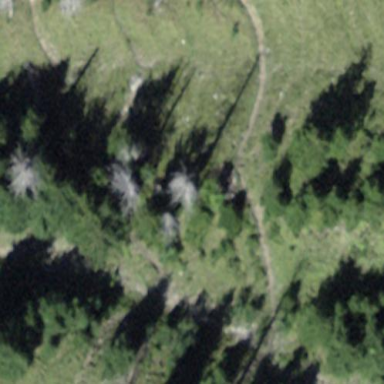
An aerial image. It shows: Forest area.